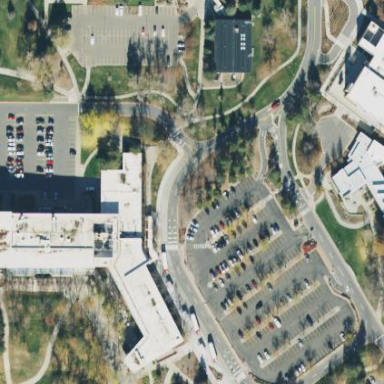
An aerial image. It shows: Parking area.